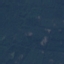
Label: Forest